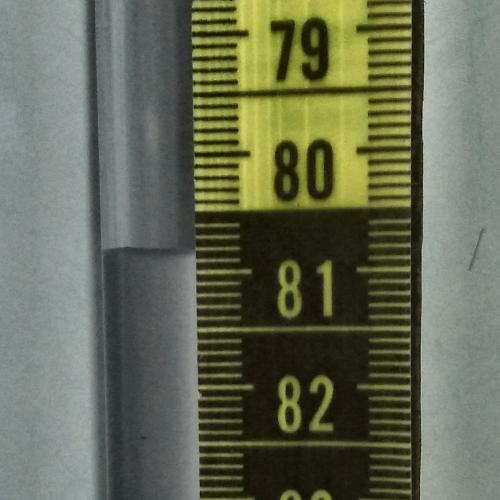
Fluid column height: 80.8 cm